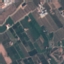
Land use / land cover class: PermanentCrop